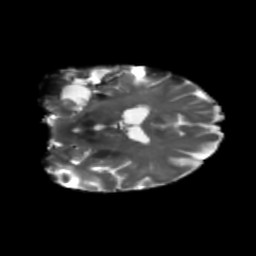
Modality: T2w
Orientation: coronal
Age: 58
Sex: female
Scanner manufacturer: siemens
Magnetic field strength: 3 T
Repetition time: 5.47 s
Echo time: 0.0854 s